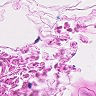
Metastatic tissue present: no